Interaction volume radius: 5 \u00c5
Interaction volume height: 10 \u00c5
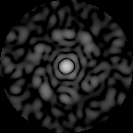
Disorder parameter: 0.8535